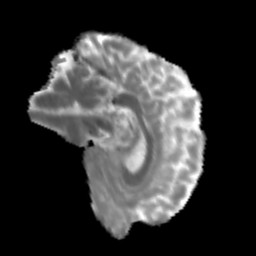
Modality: MD
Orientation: sagittal
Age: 35
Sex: male
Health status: healthy
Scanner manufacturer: siemens
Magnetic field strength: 3 T
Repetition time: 3.6 s
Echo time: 0.092 s